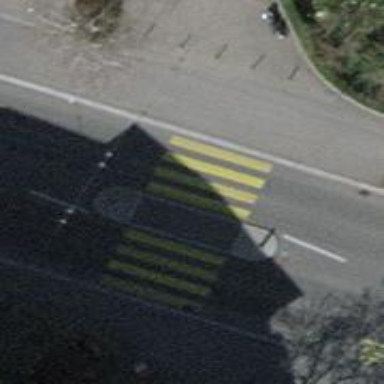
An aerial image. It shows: Uncontrolled zebra crossing with central island. The crossing is marked with zebra stripes.